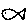
Label: fish